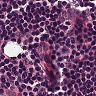
Metastatic tissue present: no